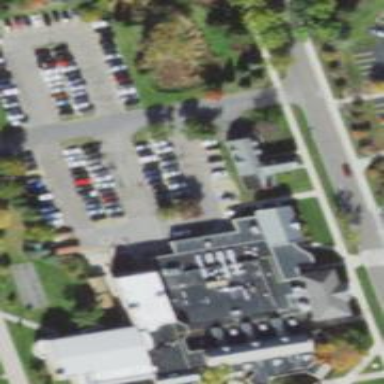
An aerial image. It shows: Parking space is available.